Field crop: maize
Growth stage: 2
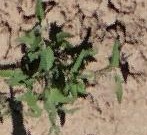
Species: atriplex